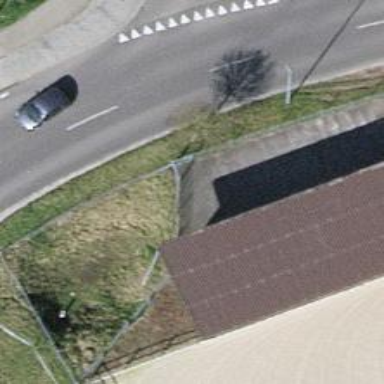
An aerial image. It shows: Bus stop with platform for public transport.